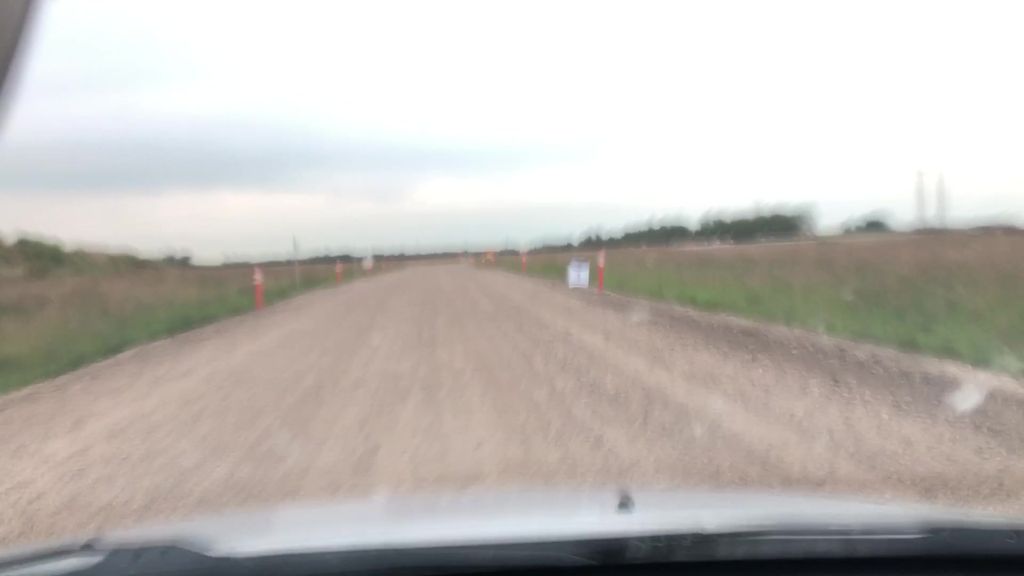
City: edmonton